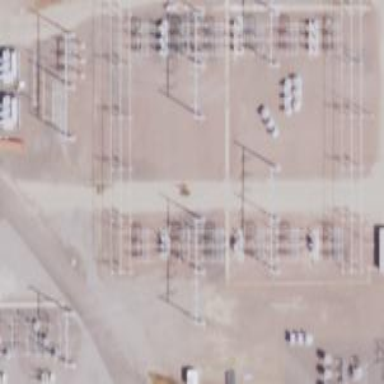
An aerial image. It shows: Switch used for power control.